Field crop: maize
Growth stage: 2
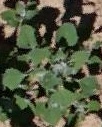
Species: chenopodium